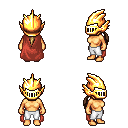
a pixel art fantasy rpg character, female body template, human, tanned skin, maroon cape, white pants, blonde ponytail hairstyle, gold helm, four views (front, back, left, right), 2x2 character sprite sheet, small pixel art, hard edges, no anti-aliasing